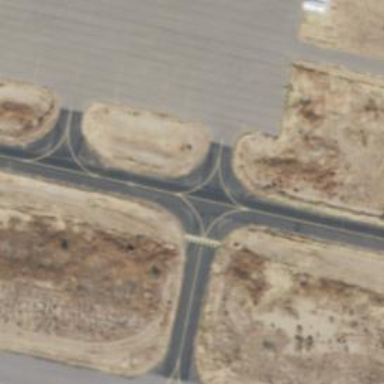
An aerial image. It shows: Taxiway at the airport with asphalt surface.